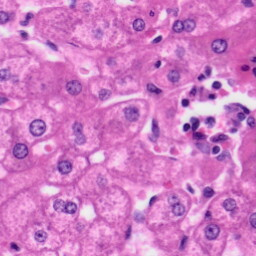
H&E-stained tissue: Liver